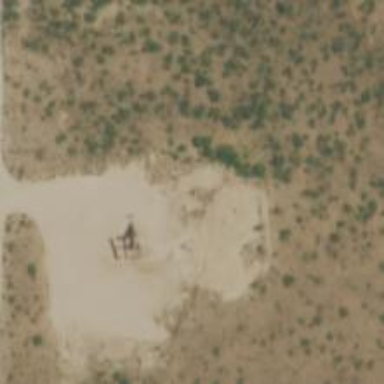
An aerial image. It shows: Petroleum well.